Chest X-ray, PA view. Patient: 16 years old, sex F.
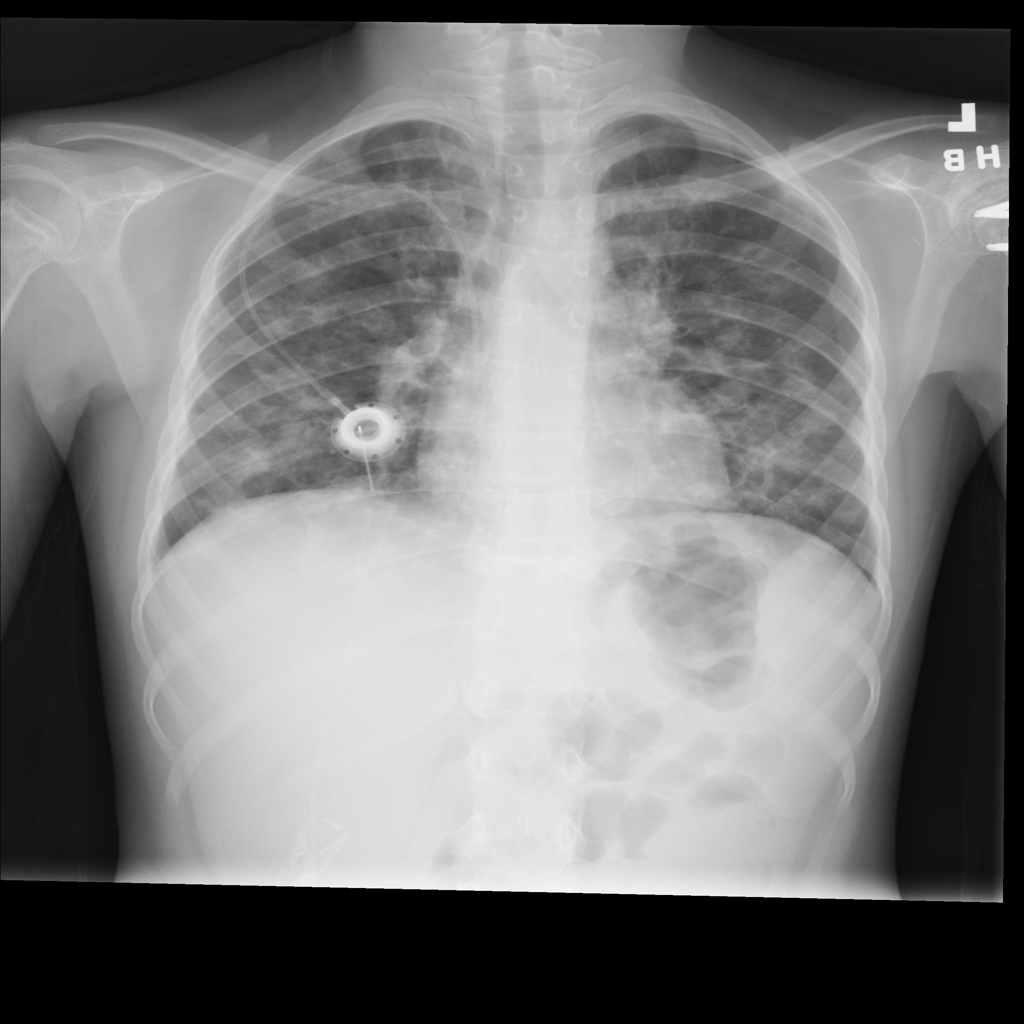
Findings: No Finding